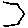
Label: hexagon